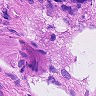
Metastatic tissue present: no